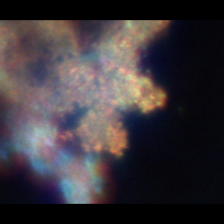
Taxon: Unknown_detritus
Group: Unknown